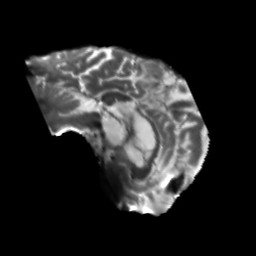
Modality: T2w
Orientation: sagittal
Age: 58
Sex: male
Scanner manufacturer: siemens
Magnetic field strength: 3 T
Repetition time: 5.25 s
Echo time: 0.08 s